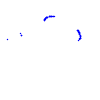
Particle: kaon